Field crop: maize
Growth stage: 2
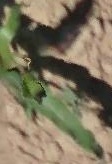
Species: maize